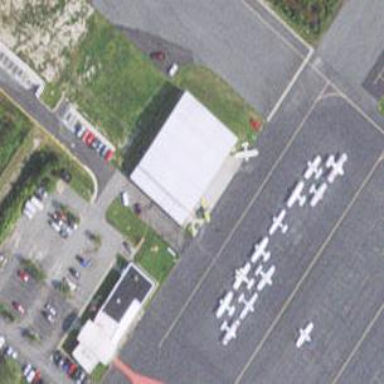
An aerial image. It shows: Building designed as airport hangar.